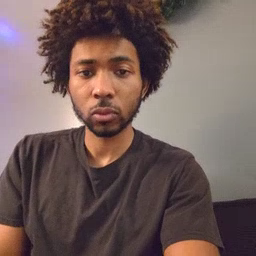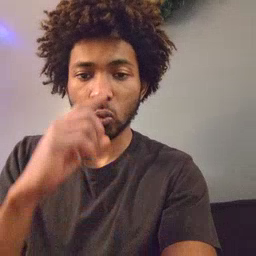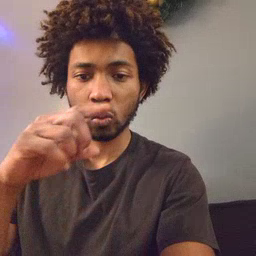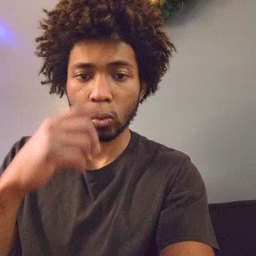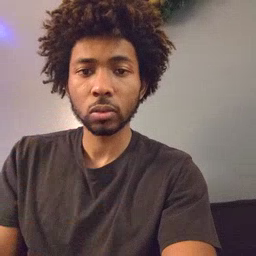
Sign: noisy